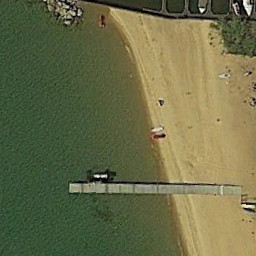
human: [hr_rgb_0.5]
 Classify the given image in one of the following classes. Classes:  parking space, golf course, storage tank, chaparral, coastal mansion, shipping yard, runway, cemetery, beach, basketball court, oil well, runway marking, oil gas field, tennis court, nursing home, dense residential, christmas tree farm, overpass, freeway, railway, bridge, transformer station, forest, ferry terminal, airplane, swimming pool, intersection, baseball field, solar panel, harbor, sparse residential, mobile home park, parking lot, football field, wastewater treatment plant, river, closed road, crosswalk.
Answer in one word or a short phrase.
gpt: ferry terminal